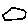
Label: hexagon